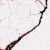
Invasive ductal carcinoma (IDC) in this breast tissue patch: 0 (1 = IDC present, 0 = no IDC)